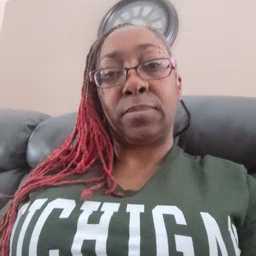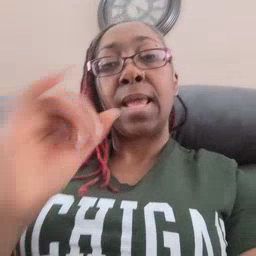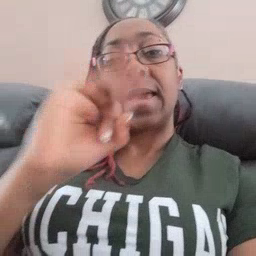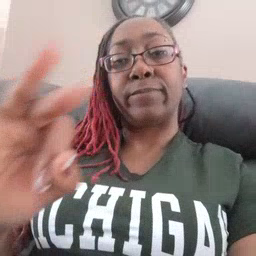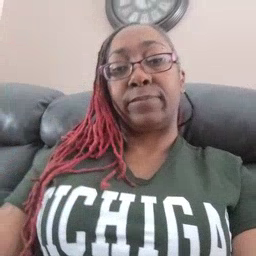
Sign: if